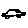
Label: car